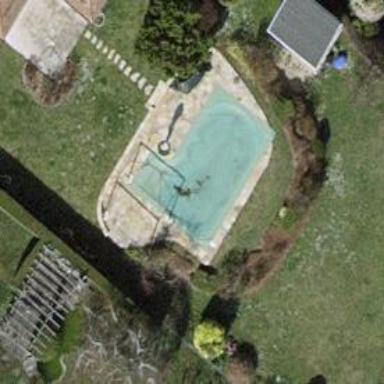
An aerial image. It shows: Swimming pool located in leisure land.